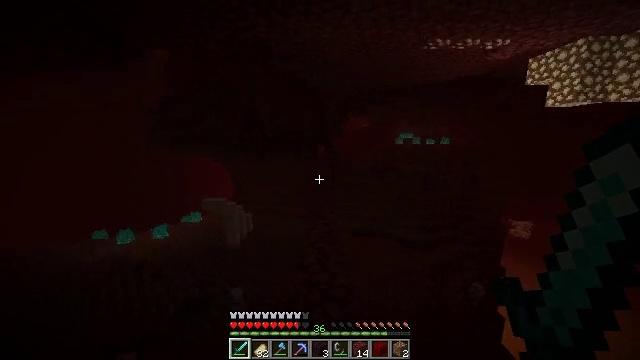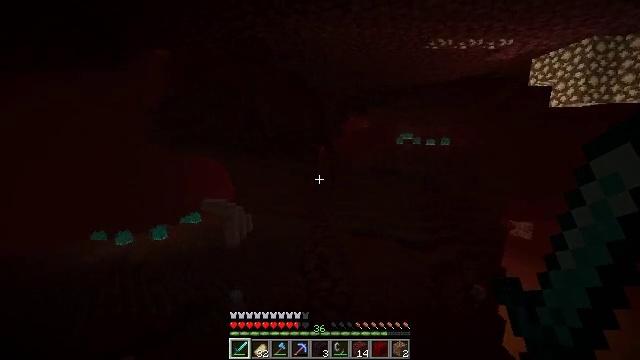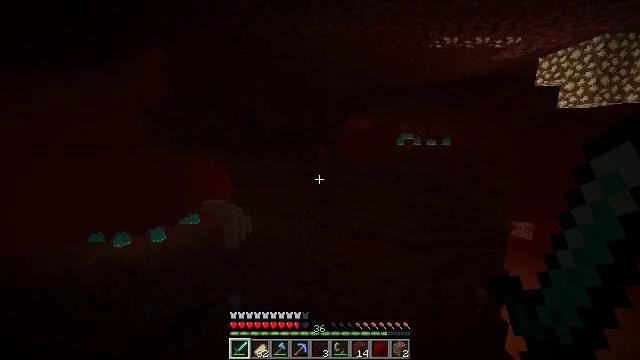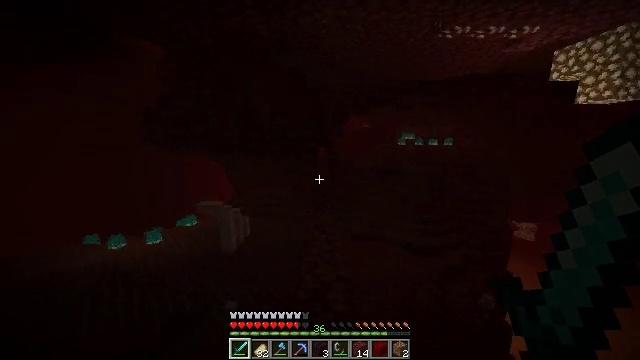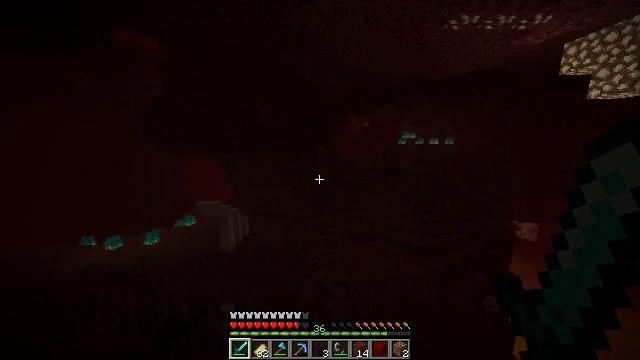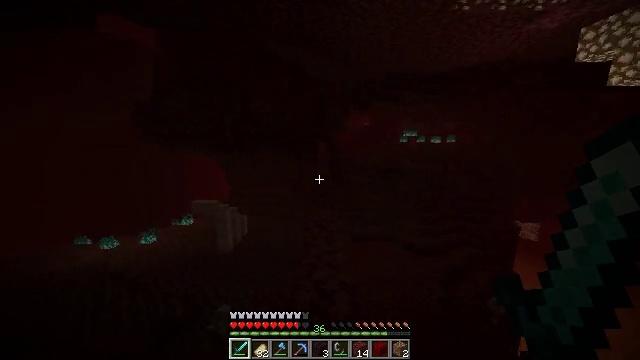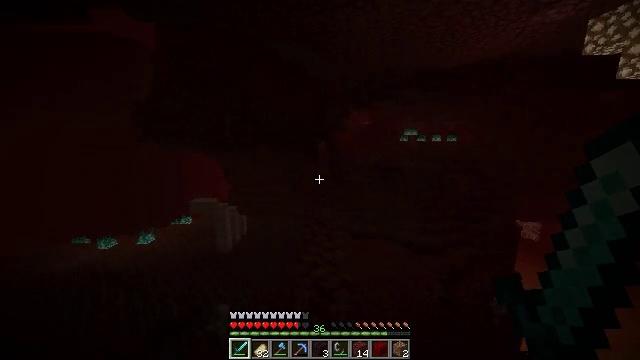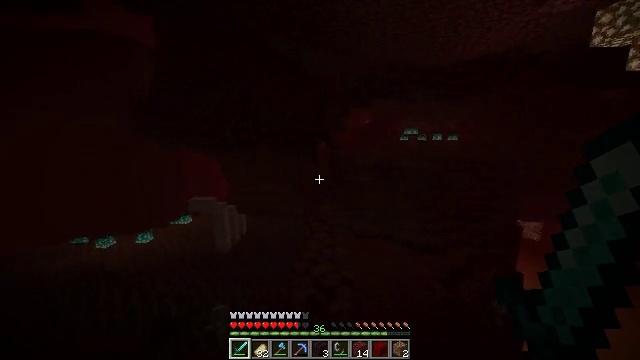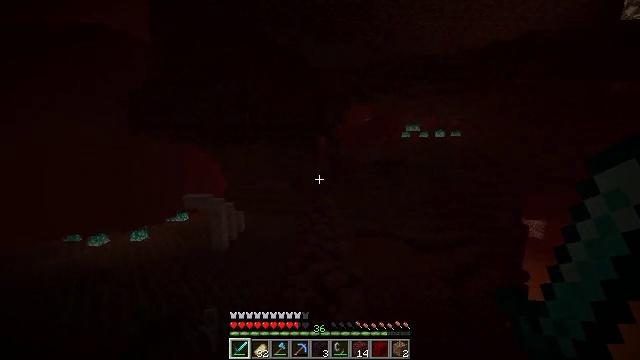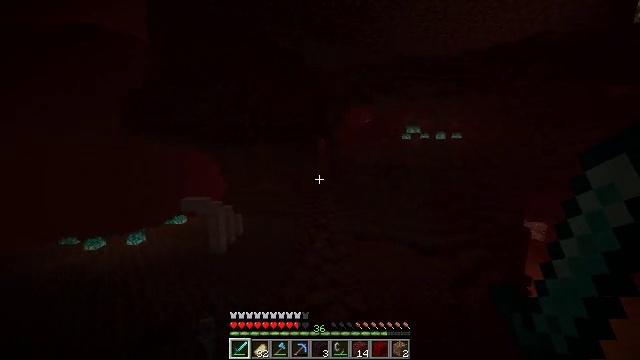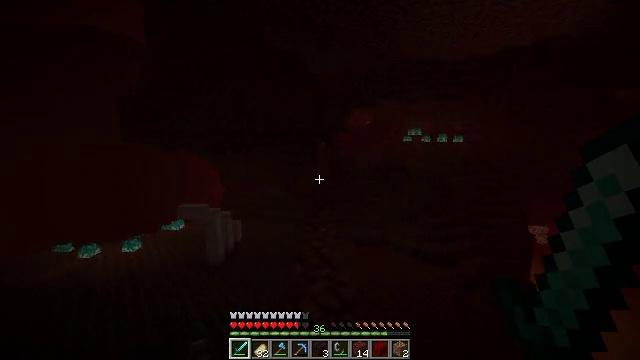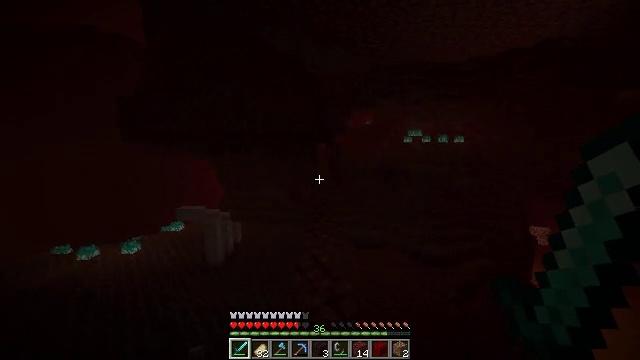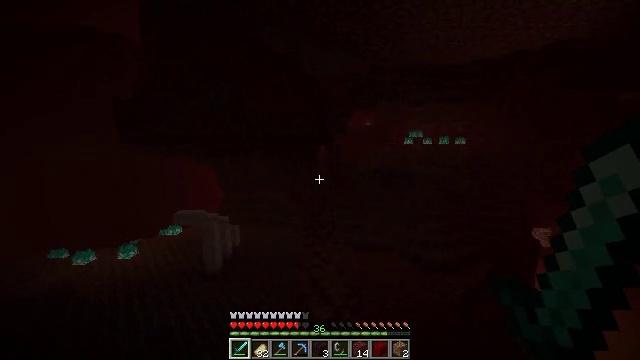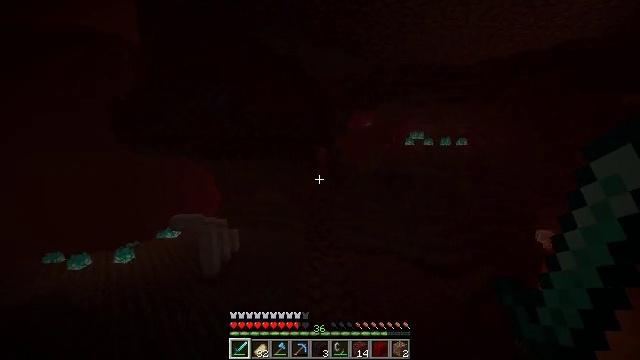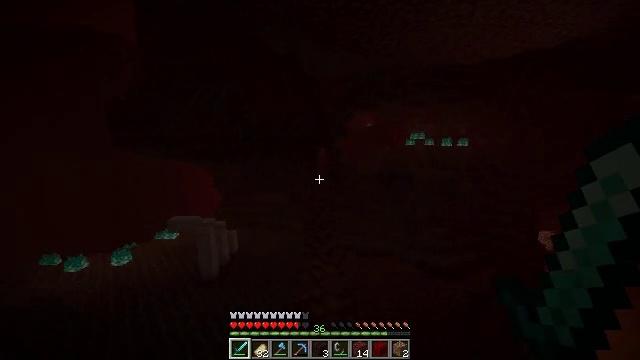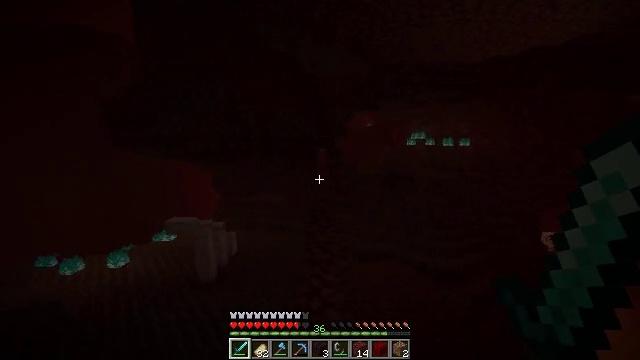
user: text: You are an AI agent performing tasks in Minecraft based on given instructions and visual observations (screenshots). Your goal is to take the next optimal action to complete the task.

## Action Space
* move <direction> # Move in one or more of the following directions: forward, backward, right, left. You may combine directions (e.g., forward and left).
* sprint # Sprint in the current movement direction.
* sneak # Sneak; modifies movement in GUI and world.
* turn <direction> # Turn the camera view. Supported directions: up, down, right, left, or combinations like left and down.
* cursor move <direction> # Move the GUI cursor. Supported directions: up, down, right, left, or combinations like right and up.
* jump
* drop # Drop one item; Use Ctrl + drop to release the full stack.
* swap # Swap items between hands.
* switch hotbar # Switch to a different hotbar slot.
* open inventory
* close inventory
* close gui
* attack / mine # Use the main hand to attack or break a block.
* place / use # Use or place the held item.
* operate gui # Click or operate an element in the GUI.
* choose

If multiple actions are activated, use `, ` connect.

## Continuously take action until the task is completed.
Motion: motion action
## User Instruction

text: Craft a brewing stand.
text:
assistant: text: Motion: move forward, jump
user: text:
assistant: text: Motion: move forward, jump
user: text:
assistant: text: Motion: move forward, jump
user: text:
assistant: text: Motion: move forward, jump
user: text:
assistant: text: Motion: move forward, jump
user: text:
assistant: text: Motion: move forward, jump
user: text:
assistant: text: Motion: move forward, jump
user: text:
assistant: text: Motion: move forward, jump
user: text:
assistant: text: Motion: move forward, jump
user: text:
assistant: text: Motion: move forward, jump
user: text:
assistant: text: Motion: move forward, jump
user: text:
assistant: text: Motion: move forward, jump
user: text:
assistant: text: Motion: move forward, jump
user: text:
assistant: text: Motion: move forward, jump
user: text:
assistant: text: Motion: move forward, jump
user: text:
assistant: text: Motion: move forward, jump
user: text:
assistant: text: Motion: move forward, jump
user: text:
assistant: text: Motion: move forward, jump
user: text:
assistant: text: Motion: move forward, jump
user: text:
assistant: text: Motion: move forward, jump
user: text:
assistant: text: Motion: move forward, jump
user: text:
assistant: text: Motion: move forward, jump
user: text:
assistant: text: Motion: move forward, jump
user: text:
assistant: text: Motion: move forward, jump
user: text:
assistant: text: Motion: move forward, jump
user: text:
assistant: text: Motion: move forward, jump
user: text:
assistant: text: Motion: move forward, jump
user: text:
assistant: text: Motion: move forward, jump
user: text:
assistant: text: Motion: move forward, jump
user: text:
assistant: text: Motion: move forward, jump